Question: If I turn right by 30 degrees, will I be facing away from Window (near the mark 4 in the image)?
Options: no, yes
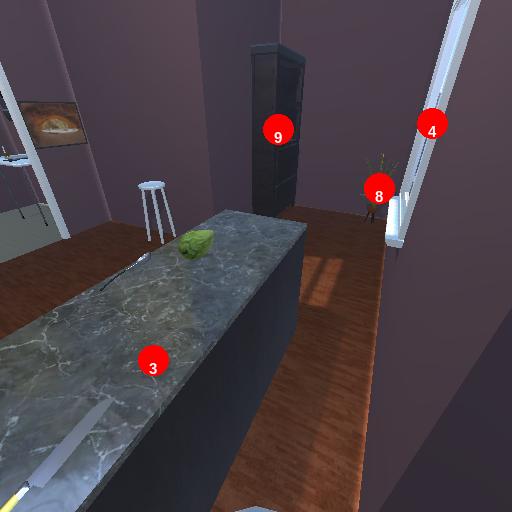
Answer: no